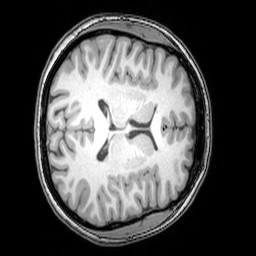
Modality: T1w
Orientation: axial
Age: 24
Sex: female
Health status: healthy
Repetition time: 0.081 s
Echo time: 0.037 s